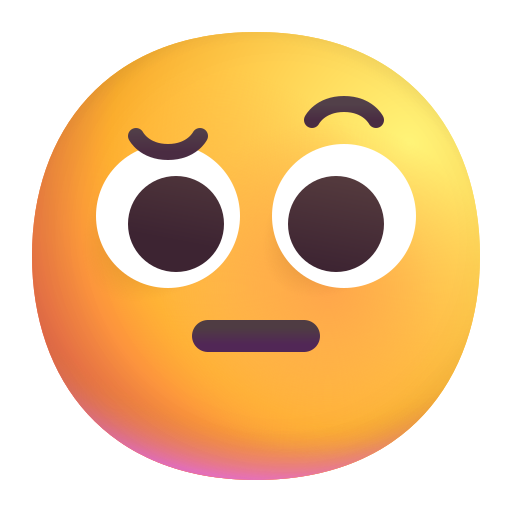
face with raised eyebrow color